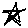
Label: star